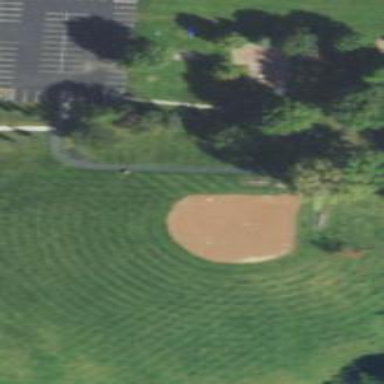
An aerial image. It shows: Baseball pitch for leisure land activities.